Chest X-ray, PA view. Patient: 16 years old, sex M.
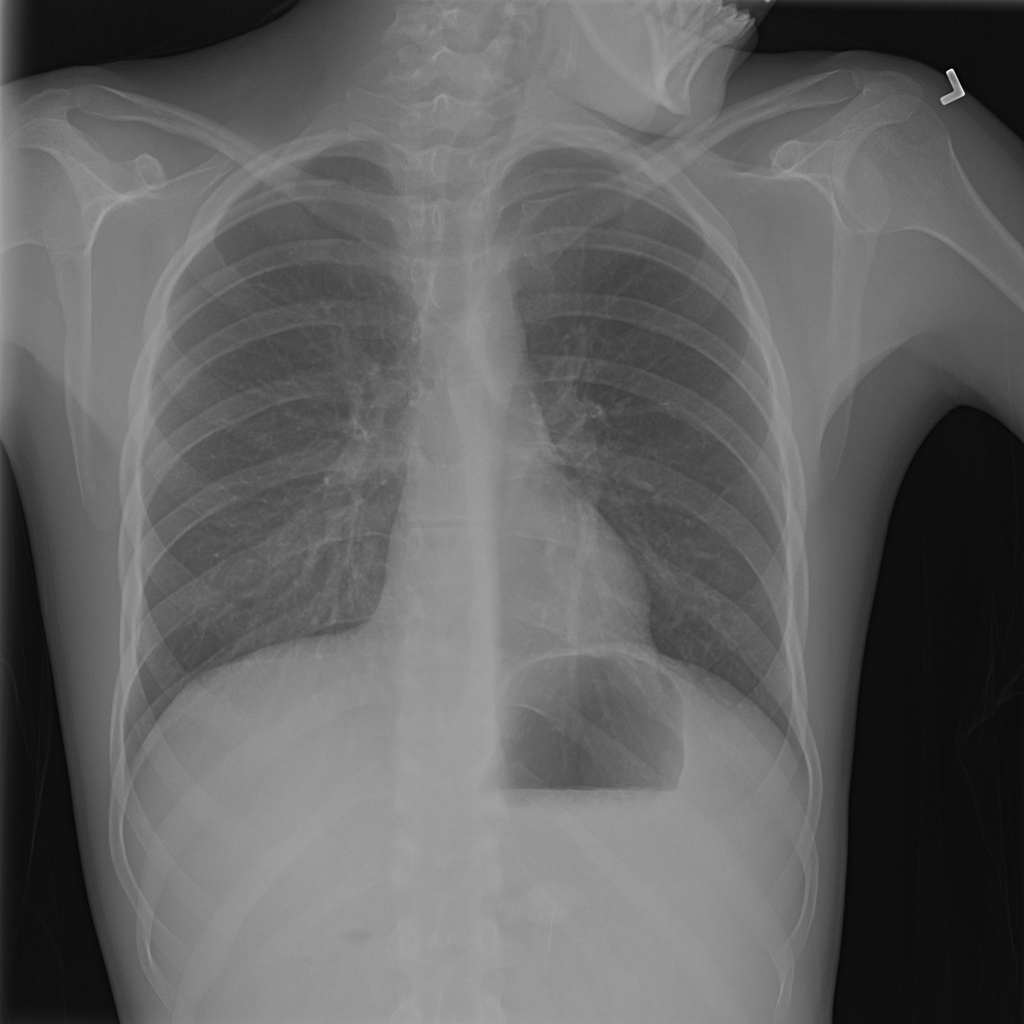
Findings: No Finding